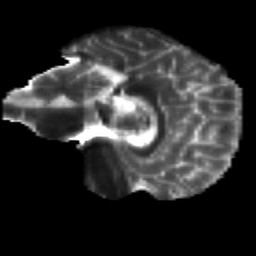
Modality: T2w
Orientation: sagittal
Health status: healthy
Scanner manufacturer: siemens
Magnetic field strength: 3 T
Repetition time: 12 s
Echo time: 0.092 s